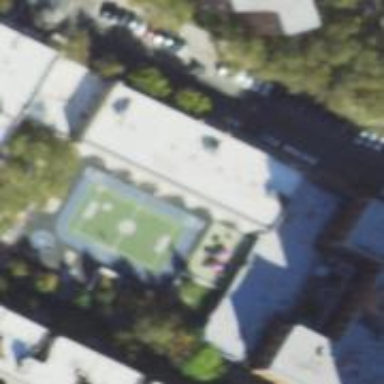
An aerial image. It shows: Schoolyard designated as leisure land.